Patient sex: F
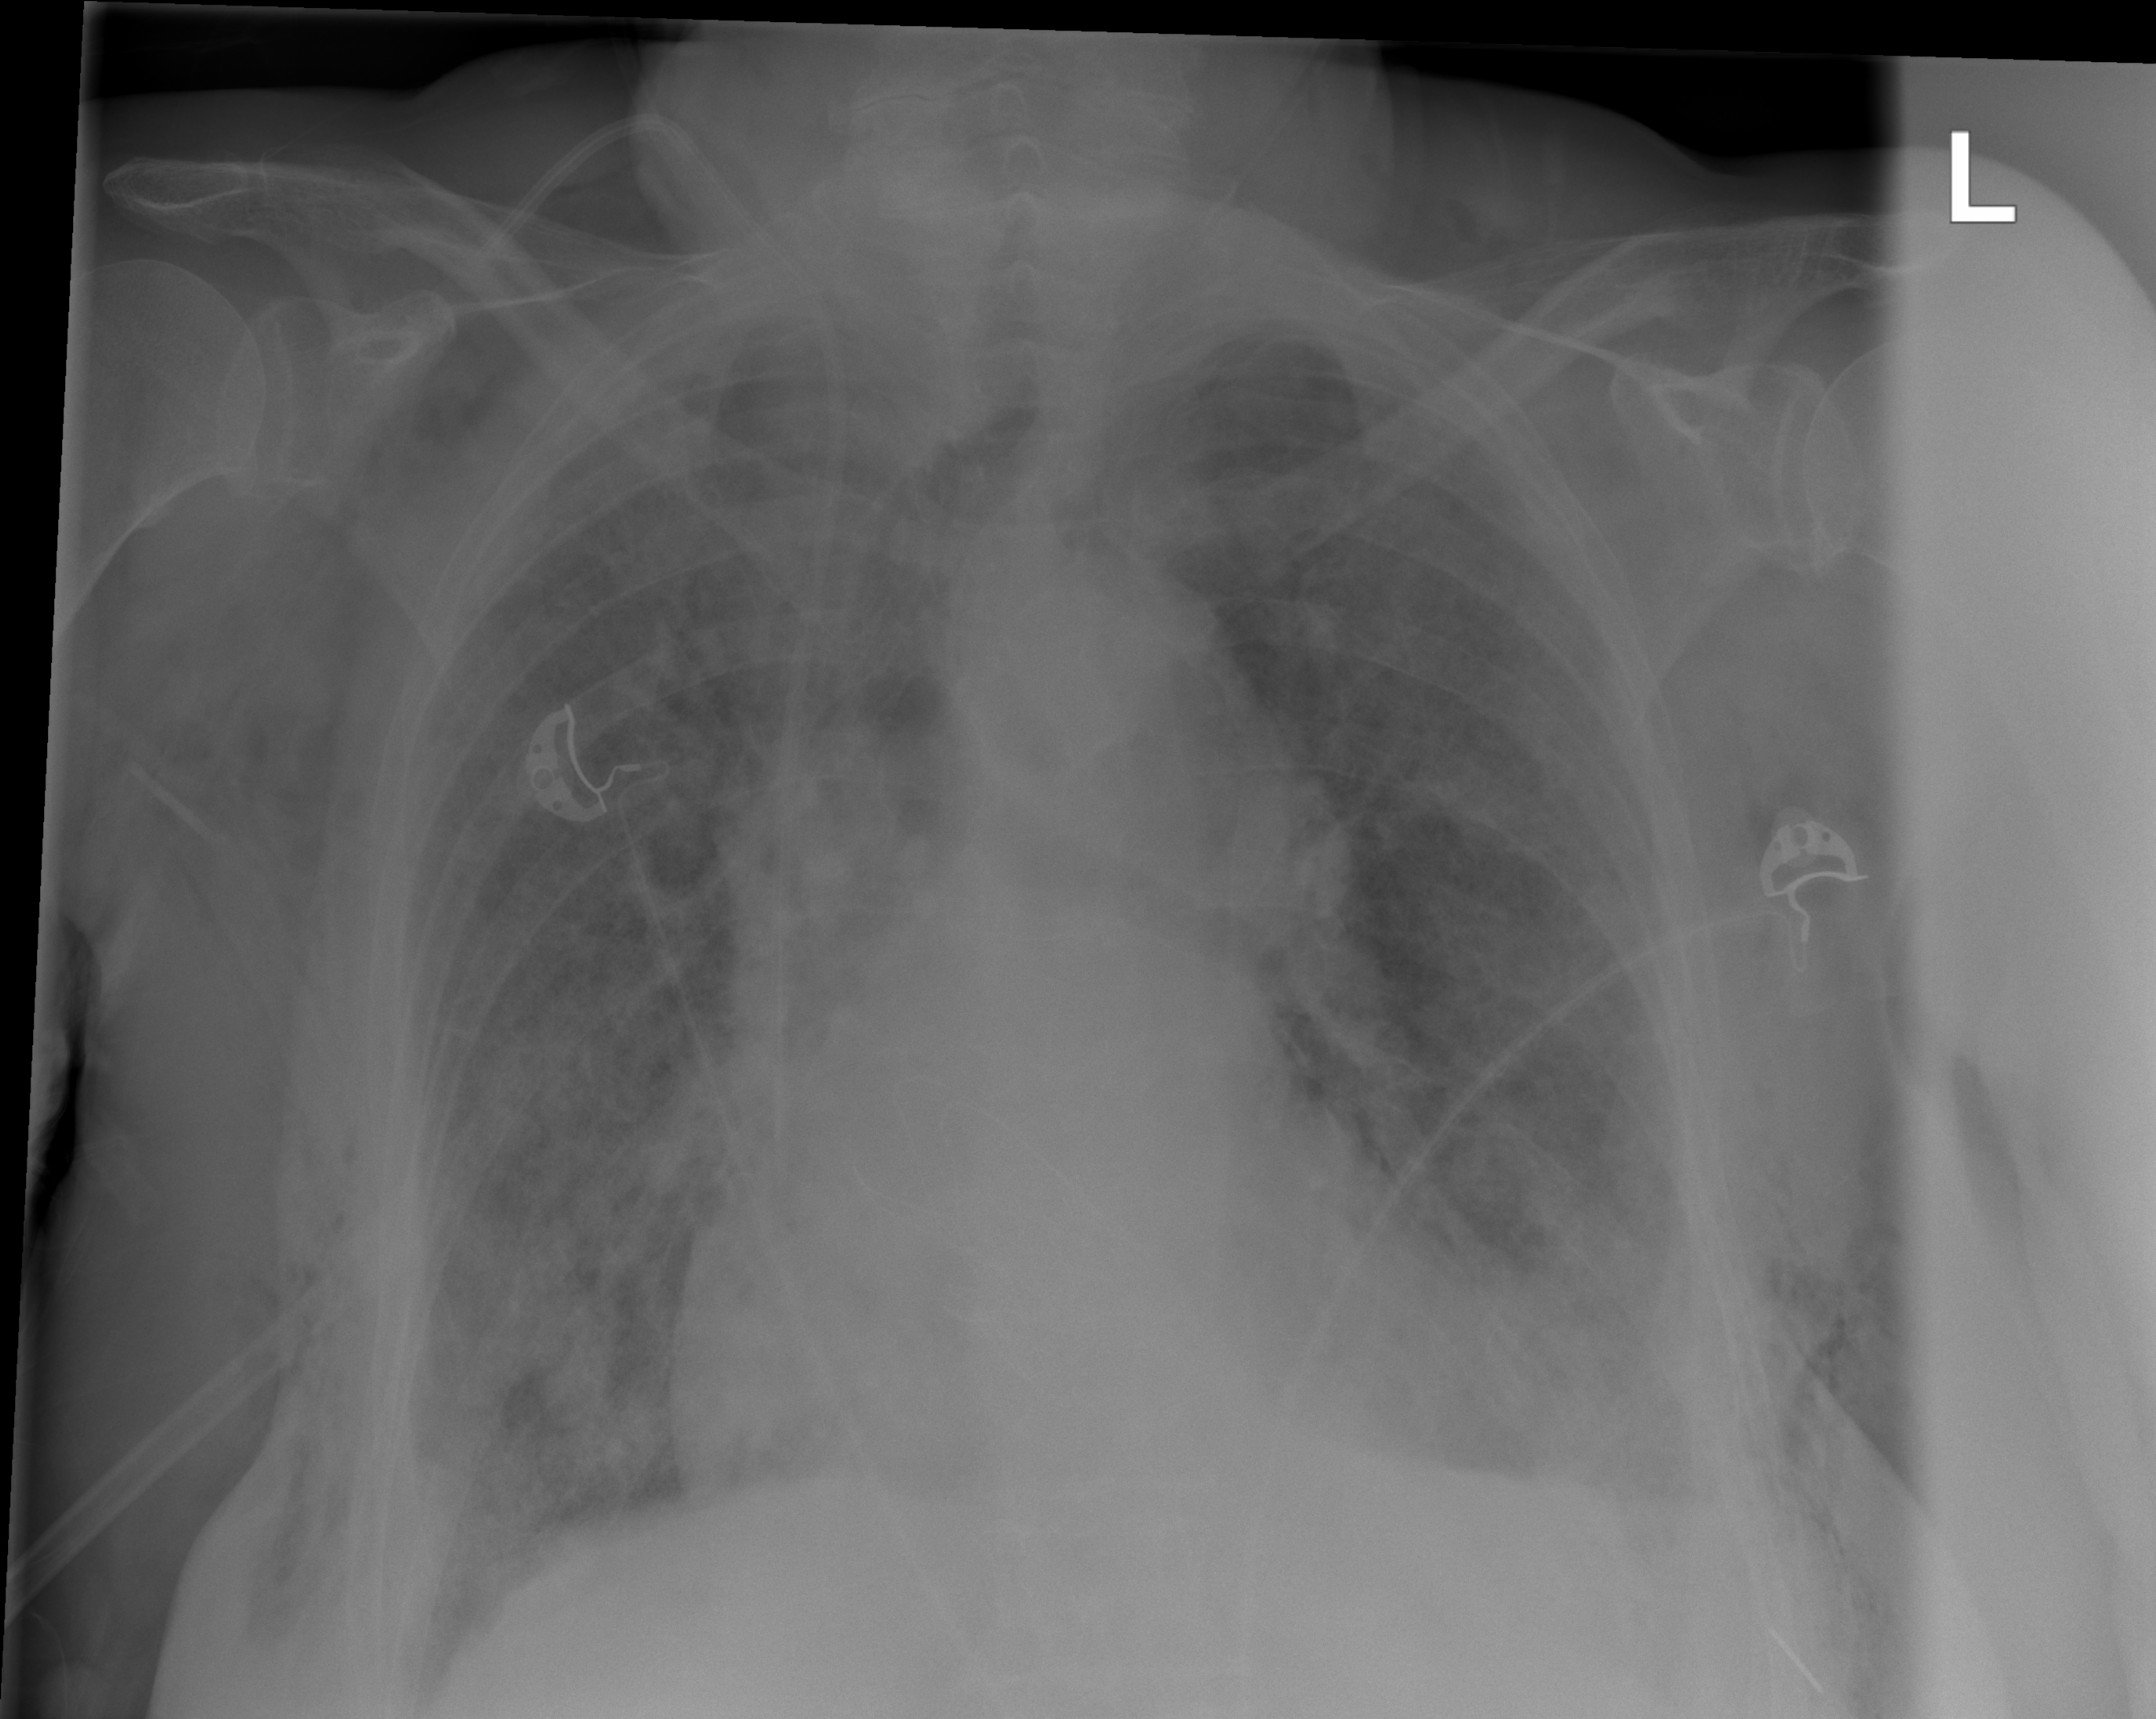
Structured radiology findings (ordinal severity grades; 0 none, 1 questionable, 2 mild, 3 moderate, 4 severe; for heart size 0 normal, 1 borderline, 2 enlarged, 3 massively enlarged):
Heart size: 2
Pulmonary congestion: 2
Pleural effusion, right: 0
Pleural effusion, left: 2
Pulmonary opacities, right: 4
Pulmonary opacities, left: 4
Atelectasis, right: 3
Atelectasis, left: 3